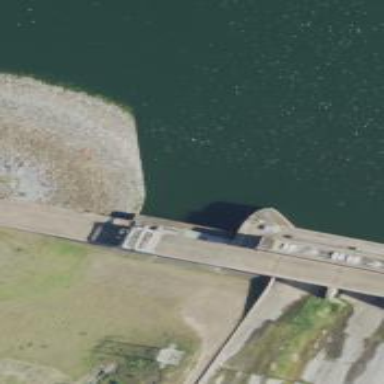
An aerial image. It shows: Dam along waterway.